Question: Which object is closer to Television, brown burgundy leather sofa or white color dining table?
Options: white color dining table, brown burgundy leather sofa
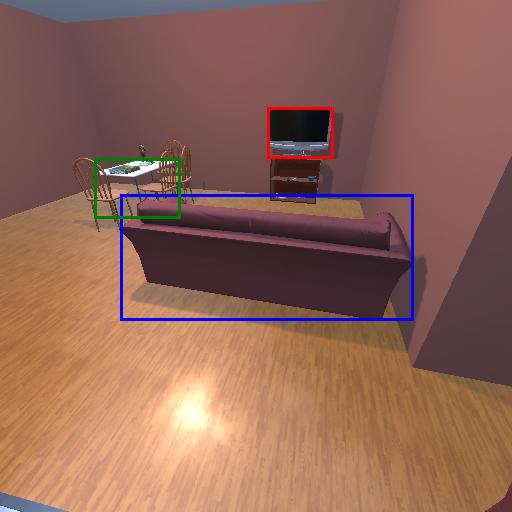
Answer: white color dining table